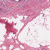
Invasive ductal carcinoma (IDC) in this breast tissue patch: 1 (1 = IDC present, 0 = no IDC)